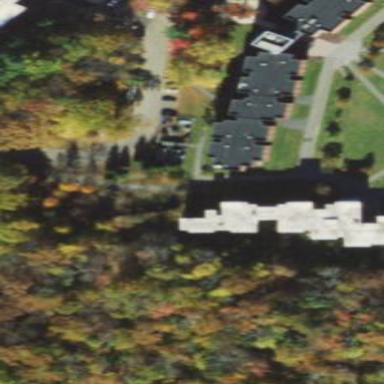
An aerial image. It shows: Dormitory building.